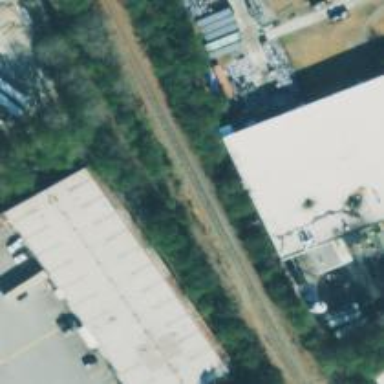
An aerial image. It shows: Disused railway spur.